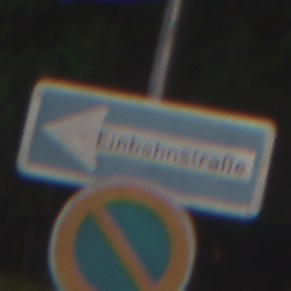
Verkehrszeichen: EinbahnstrasseLinksweisend
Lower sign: EingeschraenktesHalteverbot
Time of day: Night
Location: Outdoor (Suburban)
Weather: PartlyCloudy
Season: NotSpecified
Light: Artificial